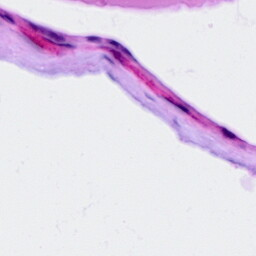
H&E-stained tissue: Ovarian